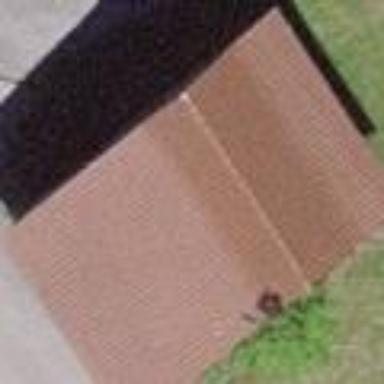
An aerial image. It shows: Shed building.